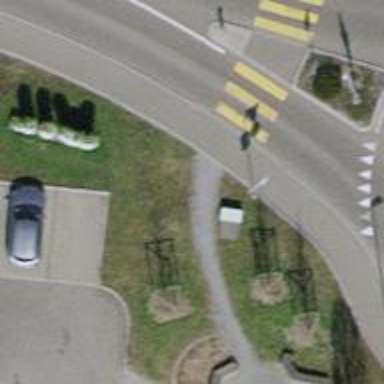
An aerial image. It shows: Footway with fine gravel surface.